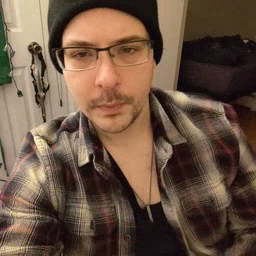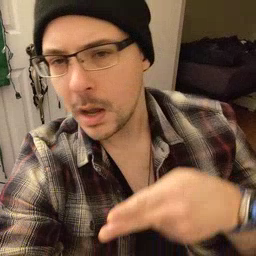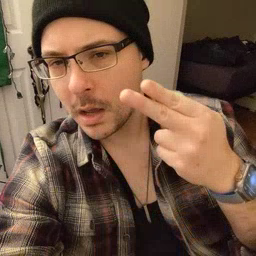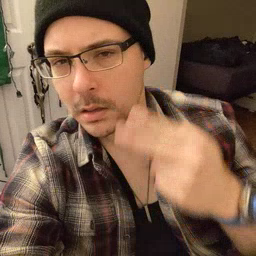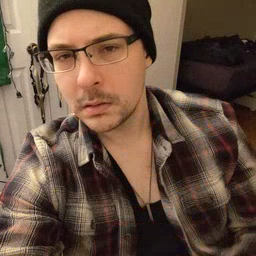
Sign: high